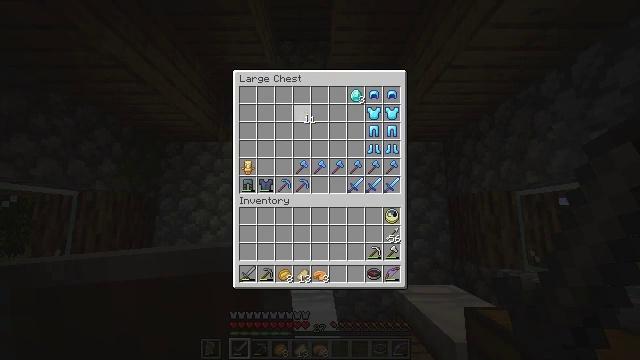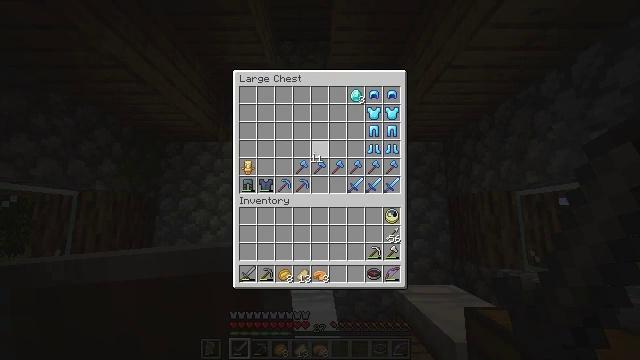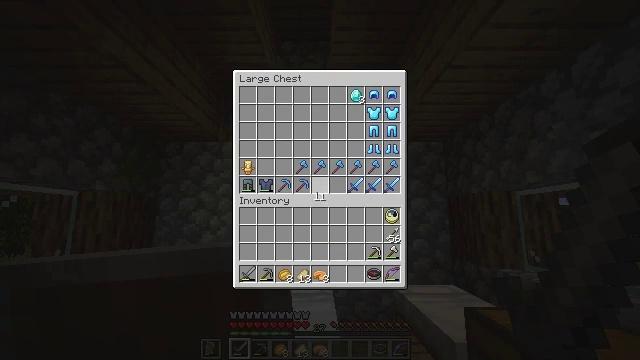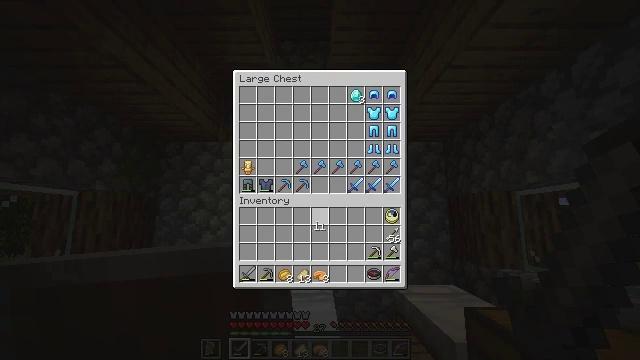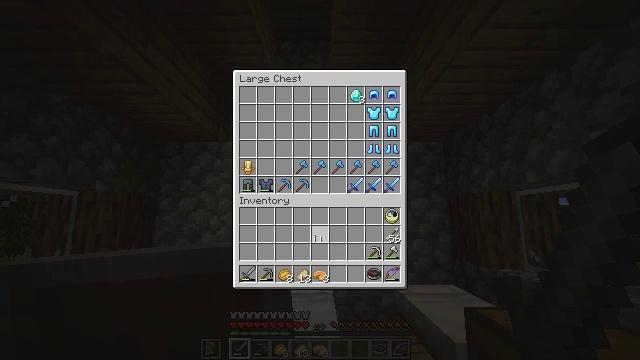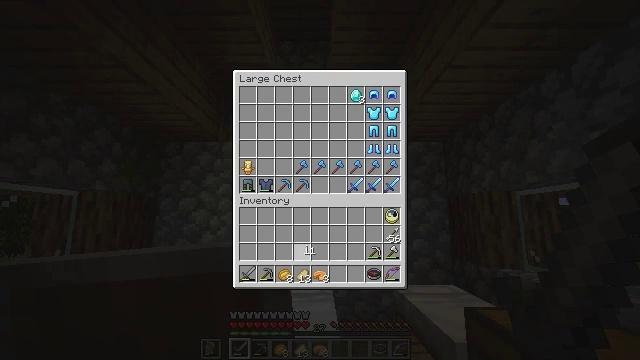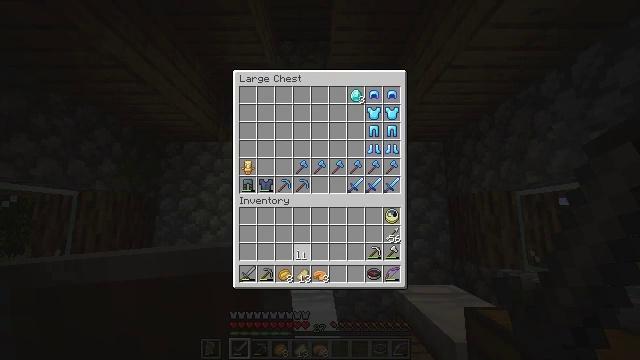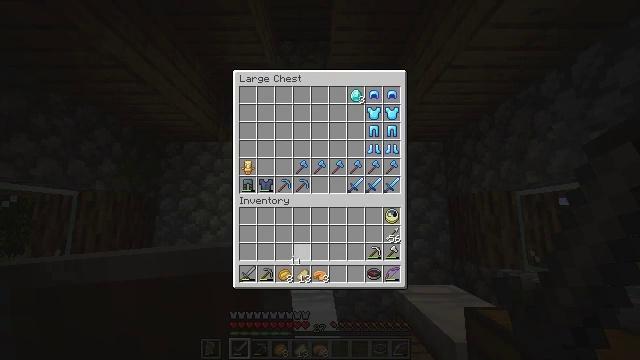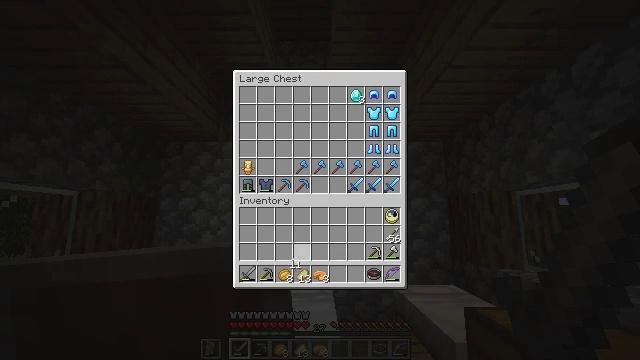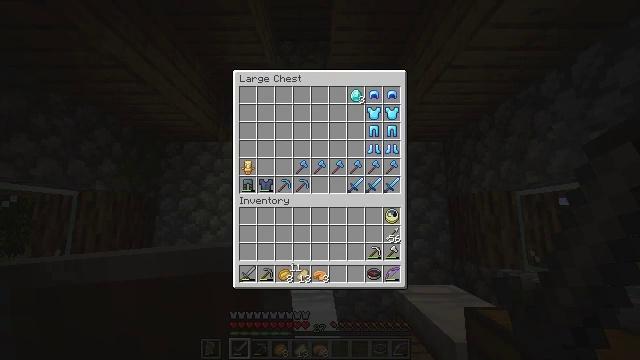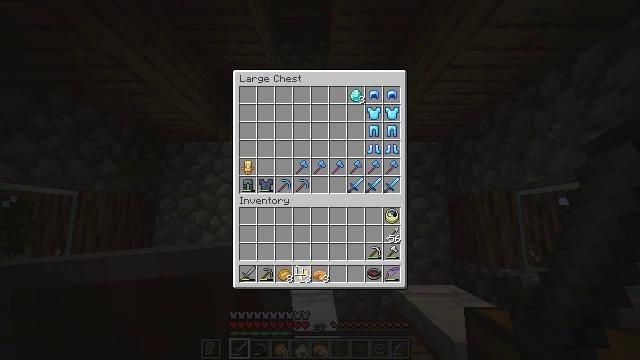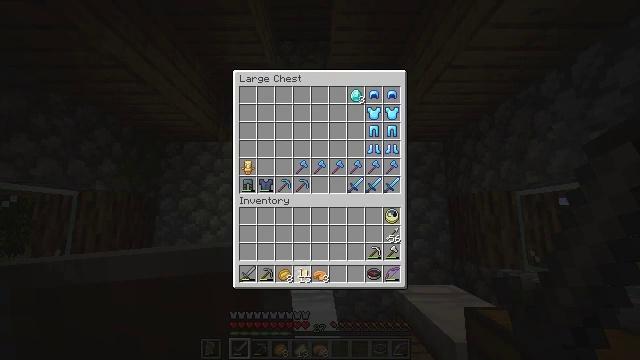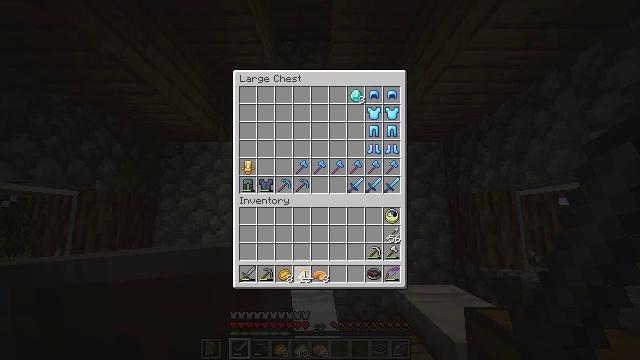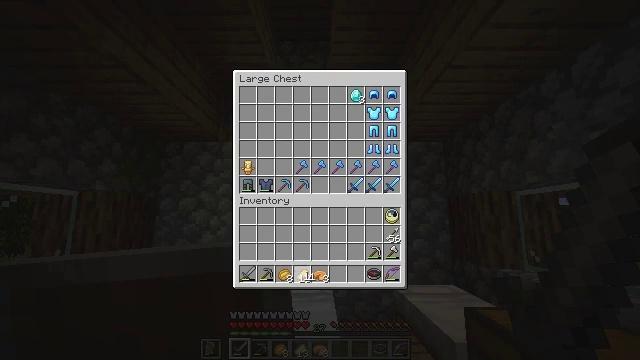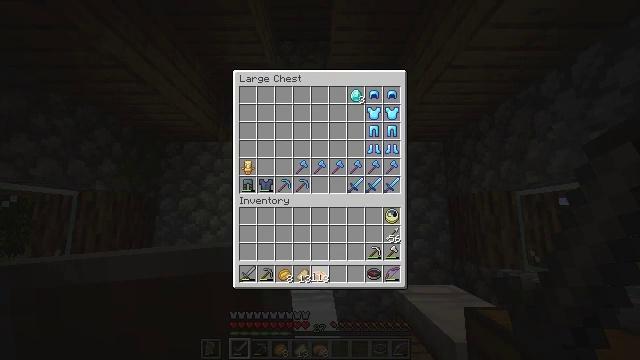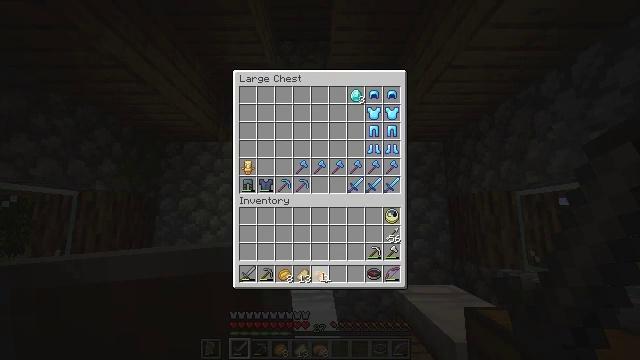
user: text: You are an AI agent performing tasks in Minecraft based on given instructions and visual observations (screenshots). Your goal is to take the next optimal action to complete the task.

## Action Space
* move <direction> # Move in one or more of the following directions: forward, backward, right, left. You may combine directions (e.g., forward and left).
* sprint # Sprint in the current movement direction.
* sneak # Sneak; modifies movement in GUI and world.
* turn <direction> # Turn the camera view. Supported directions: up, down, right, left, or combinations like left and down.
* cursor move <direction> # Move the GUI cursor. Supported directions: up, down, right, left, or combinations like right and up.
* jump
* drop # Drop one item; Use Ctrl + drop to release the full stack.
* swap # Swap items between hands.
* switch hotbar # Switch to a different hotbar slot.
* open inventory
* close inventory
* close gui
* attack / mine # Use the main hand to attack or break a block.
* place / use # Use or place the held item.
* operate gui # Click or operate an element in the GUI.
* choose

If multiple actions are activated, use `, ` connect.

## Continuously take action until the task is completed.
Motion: motion action
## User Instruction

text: Pick up the white bed by breaking it.
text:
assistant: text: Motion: cursor move down
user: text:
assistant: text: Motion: cursor move down
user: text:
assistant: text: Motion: cursor move down
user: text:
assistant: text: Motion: cursor move down
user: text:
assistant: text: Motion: cursor move left and down
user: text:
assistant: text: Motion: cursor move left
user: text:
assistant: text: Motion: no_op
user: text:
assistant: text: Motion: no_op
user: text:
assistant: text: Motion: no_op
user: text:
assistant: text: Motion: no_op
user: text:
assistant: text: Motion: no_op
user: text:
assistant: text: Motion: no_op
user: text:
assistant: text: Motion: no_op
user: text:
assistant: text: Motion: no_op
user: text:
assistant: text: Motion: cursor move right
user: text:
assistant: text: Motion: cursor move right
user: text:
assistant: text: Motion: no_op
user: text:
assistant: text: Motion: no_op
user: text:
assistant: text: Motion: operate gui
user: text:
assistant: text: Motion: operate gui
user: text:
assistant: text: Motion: operate gui
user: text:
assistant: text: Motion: no_op
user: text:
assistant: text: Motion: no_op
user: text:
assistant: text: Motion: no_op
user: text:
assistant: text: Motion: no_op
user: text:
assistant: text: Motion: no_op
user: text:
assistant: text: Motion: no_op
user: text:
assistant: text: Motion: no_op
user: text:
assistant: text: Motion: cursor move right and up
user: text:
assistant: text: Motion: cursor move right and up